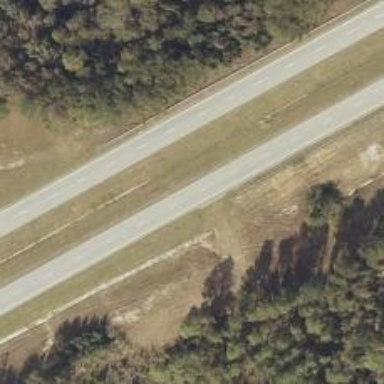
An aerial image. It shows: Dual carriageway expressway with asphalt surface. It is classified as trunk highway.